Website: ulta-beauty
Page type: account-selection
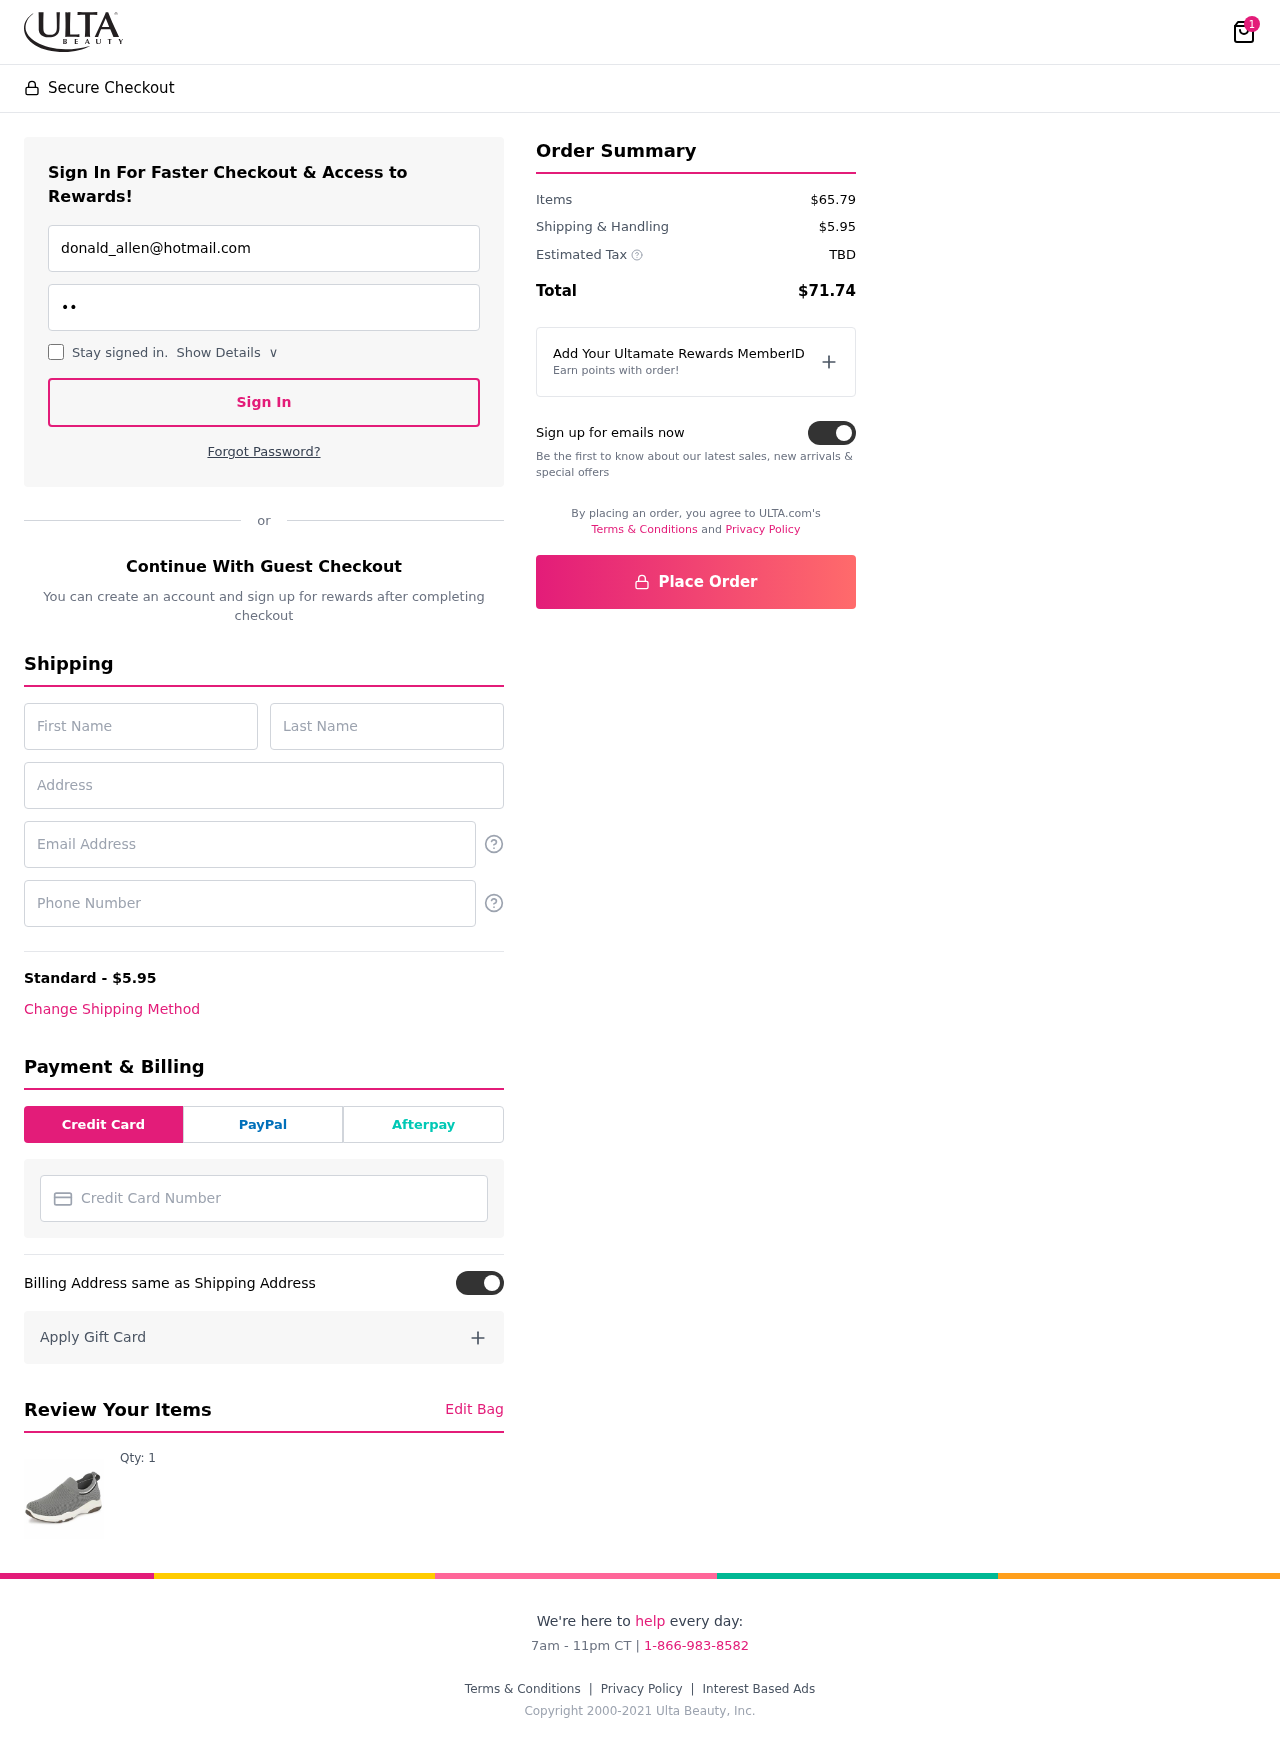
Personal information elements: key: PII_CARD_NUMBER
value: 6011 9553 0561 7457
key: PII_EMAIL
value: donald_allen@hotmail.com
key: PII_EMAIL2
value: donald_allen@hotmail.com
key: PII_FIRSTNAME
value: Donald
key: PII_LASTNAME
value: Allen
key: PII_PHONE
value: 6186002580
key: PII_STREET
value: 031 Chandler Shore Suite 385
Product elements: key: PRODUCT1_QUANTITY
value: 1
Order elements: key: ORDER_NUM_ITEMS
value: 1
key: ORDER_SHIPPING_COST
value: $5.95
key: ORDER_SUBTOTAL
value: $65.79
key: ORDER_TAX
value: TBD
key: ORDER_TOTAL
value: $71.74